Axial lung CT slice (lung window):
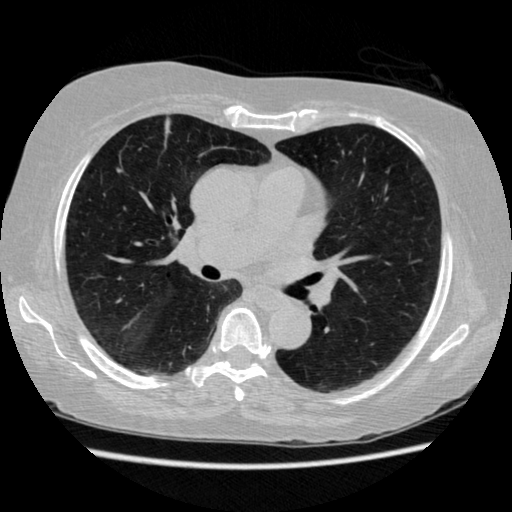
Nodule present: no